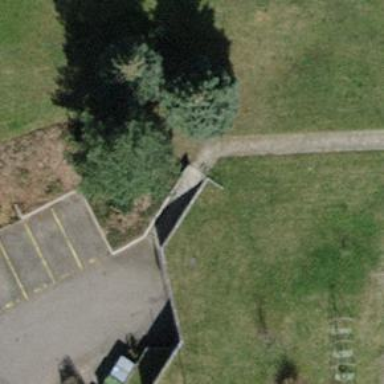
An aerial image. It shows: Set of steps on the road.